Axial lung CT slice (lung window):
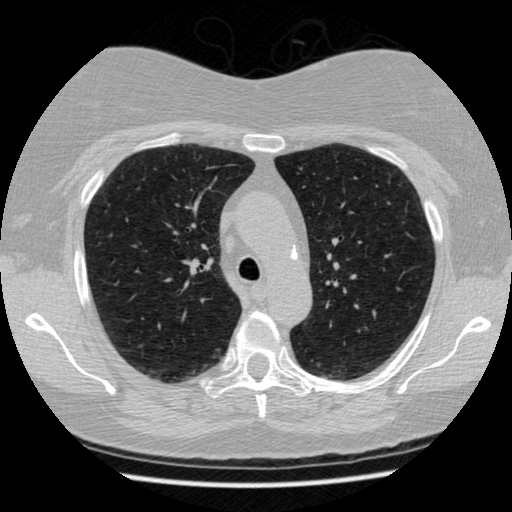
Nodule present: no